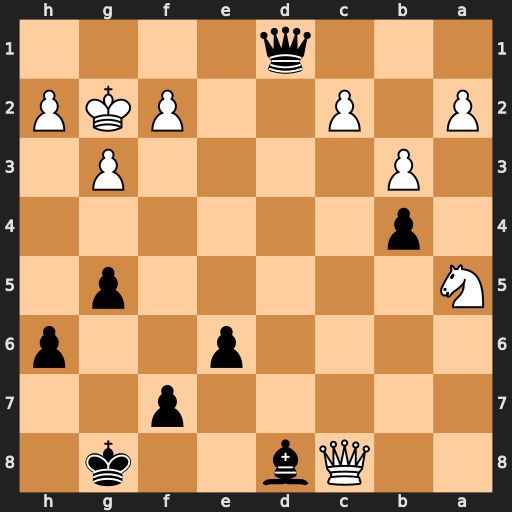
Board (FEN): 2Qb2k1/5p2/4p2p/N5p1/1p6/1P4P1/P1P2PKP/3q4
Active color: b
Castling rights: -
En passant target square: -
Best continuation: Qd5+